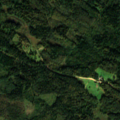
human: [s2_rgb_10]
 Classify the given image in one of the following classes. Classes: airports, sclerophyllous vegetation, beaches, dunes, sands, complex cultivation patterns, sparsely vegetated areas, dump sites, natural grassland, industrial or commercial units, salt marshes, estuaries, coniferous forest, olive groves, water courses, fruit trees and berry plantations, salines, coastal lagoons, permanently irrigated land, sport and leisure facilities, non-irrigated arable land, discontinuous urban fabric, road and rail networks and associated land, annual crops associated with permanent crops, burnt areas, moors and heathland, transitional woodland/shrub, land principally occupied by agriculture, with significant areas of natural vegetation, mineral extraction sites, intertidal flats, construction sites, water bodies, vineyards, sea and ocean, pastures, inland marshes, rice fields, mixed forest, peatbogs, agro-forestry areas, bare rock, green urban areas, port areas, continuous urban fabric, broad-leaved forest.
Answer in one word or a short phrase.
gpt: mixed forest, transitional woodland/shrub